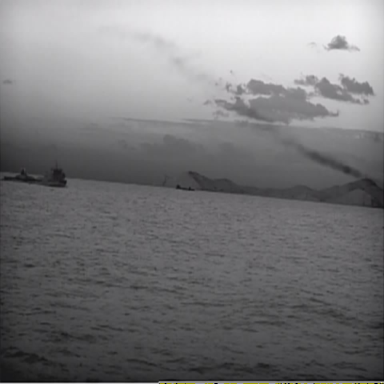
There is a liner in the infrared image.